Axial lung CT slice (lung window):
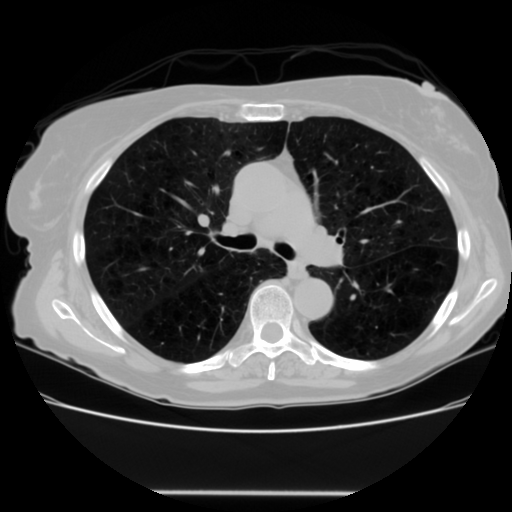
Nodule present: no